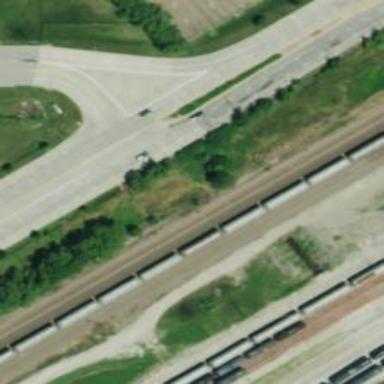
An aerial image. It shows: Railway track.